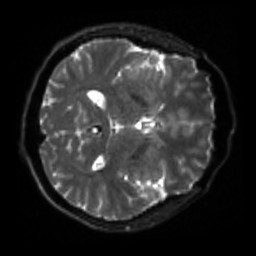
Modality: sbref
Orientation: axial
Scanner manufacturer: siemens
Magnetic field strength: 3 T
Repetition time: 4 s
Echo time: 0.0594 s